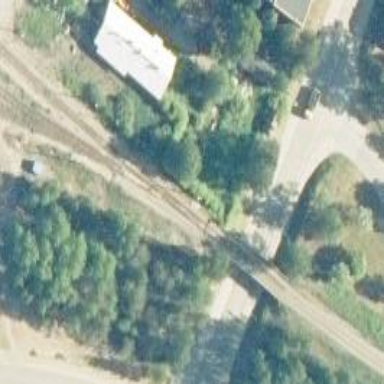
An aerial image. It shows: Continuous rail bridge crossing over railroad tracks.